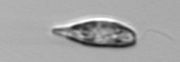
Label: Euglena